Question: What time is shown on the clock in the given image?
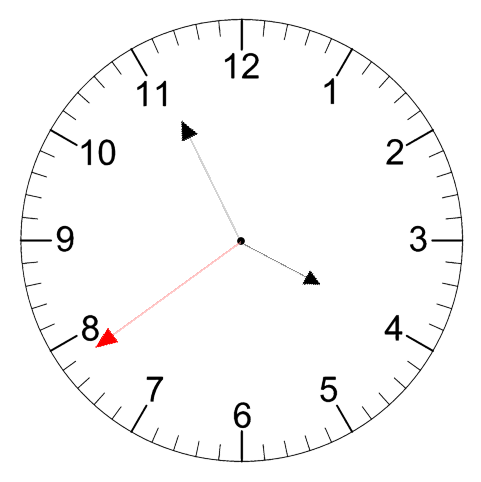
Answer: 03:55:39